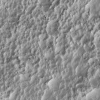
Atmospheric dust classification: not_dusty